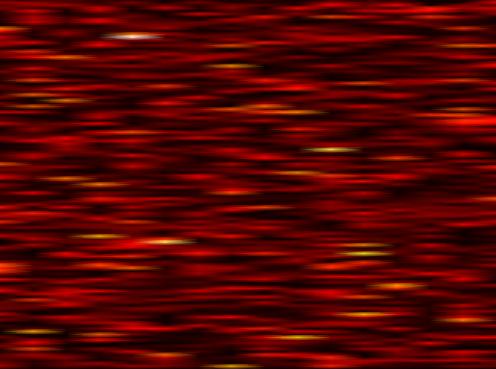
Label: UFMC